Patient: sex F, age 58
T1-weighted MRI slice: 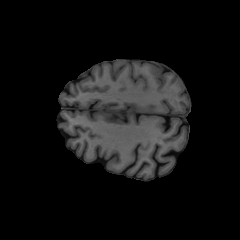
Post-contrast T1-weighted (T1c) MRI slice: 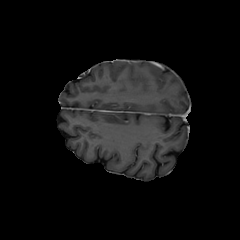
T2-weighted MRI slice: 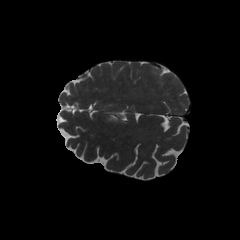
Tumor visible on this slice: yes
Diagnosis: Glioblastoma, IDH-wildtype
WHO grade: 4